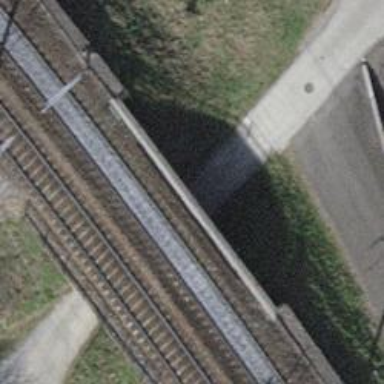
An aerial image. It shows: Gravel track passing through tunnel with grade 2 track type.